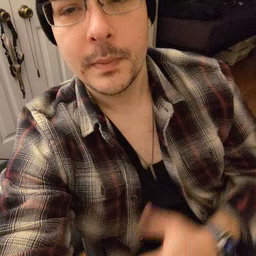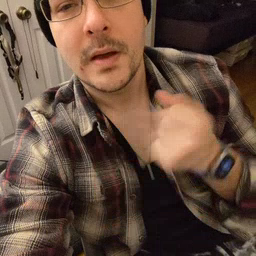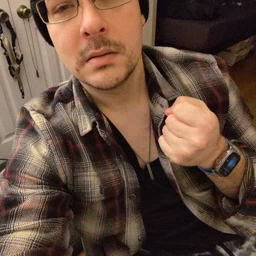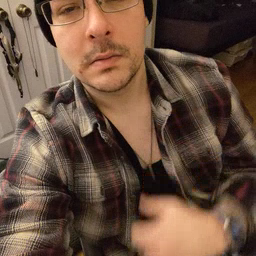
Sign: fast